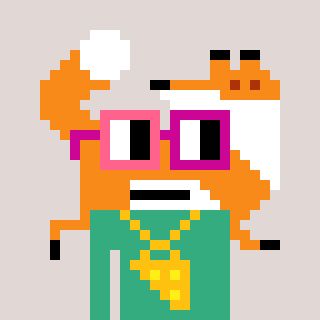
a pixel art character with square pink and red glasses, a fox-shaped head and a teal-colored body on a warm background